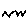
Label: zigzag